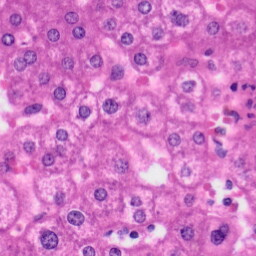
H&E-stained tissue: Liver